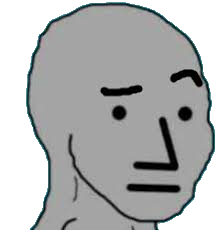
Label: 5_NPC